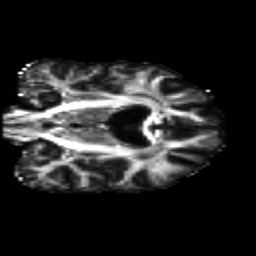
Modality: FA
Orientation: coronal
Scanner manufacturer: siemens
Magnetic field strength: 3 T
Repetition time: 8.8 s
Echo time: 0.085 s